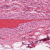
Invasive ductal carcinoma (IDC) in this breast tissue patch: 0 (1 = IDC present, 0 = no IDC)